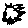
Label: sun